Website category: university
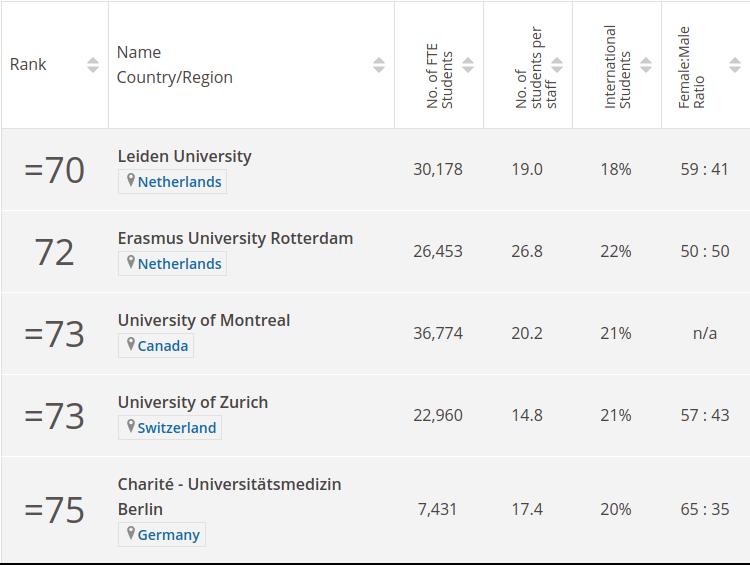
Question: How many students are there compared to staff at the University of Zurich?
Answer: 14.8

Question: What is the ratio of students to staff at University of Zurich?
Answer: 14.8

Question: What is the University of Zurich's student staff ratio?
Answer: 14.8

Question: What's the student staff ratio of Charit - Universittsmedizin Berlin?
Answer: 17.4

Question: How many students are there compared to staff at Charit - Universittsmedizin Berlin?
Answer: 17.4

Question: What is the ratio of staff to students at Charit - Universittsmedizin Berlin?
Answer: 17.4

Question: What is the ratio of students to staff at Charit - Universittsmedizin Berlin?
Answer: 17.4

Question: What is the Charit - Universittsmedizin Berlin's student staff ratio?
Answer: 17.4

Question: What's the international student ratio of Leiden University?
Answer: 18%

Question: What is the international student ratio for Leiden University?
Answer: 18%

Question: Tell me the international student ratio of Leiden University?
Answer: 18%

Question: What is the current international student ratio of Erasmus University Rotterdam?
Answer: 22%

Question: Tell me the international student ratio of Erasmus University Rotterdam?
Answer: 22%

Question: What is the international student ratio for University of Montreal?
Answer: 21%

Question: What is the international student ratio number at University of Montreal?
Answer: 21%

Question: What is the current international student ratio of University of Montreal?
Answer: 21%

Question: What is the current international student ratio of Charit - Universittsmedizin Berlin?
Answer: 20%

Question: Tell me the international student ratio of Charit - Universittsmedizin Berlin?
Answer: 20%

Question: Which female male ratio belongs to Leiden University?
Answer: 59 : 41

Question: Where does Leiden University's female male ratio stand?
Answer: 59 : 41

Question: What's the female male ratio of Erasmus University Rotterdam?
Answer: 50 : 50

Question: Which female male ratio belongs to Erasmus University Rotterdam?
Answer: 50 : 50

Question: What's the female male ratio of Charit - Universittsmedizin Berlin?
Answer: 65 : 35

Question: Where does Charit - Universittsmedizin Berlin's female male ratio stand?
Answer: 65 : 35

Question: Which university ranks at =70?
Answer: Leiden University

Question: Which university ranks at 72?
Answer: Erasmus University Rotterdam

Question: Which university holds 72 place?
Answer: Erasmus University Rotterdam

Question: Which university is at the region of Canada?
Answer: University of Montreal

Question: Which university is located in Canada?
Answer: University of Montreal

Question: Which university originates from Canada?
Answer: University of Montreal

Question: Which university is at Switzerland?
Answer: University of Zurich

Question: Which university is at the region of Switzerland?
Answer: University of Zurich

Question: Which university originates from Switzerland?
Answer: University of Zurich

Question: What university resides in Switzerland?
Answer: University of Zurich

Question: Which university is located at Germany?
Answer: Charit - Universittsmedizin Berlin

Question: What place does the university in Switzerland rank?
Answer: =73

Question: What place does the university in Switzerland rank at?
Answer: =73

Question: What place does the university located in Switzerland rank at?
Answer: =73

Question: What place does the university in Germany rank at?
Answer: =75

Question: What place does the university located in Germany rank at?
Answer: =75

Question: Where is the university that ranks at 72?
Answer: Netherlands

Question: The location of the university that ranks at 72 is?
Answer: Netherlands